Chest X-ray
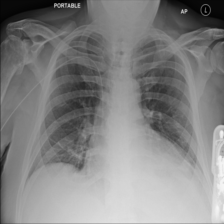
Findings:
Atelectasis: negative
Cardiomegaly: negative
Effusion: negative
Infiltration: negative
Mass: negative
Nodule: negative
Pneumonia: negative
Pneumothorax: negative
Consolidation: negative
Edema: negative
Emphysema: negative
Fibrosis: negative
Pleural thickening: negative
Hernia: negative